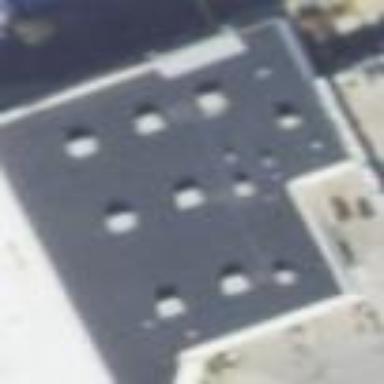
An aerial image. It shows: Building that houses clothes shop.